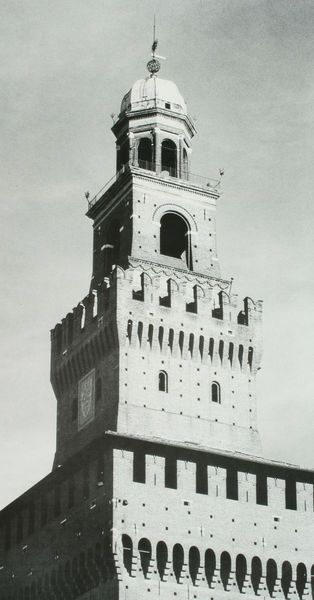
Titel: Sogenannter Turm des Filarete
Künstler: Filarete
Standort: Mailand
Institution: Castello Sforzesco
Schlagwörter: himmel, schatten, weiß, fenster, grau, laterne, licht, schwarz, dach, gebäude, haus, schloss, architektur, barock, stein, brüstung, kirche, sonne, gotik, renaissance, turm, terrasse, bogen, italien, süden, venedig, mauer, rundbogen, kuppel, verzierung, uhr, geländer, zinnen, befestigung, foto, fotografie, bögen, penis, burg, palast, palazzo, festung, schwarzweiss, stich, militär, rathaus, löcher, würfel, fries, wappen, florenz, geschosse, ballustrade, konsolen, wien, stockwerke, basilika, quadratisch, palazzo vecchio, schießscharten, neapel, rotunde, bogenfenster, blitzableiter, wachturm, zitadelle, verteidigung, italienisch, schießscharte, schwalbenschwanz, burgturm, lächer, dehnbar, grqau, steiun, aussichtstum, maurische impression